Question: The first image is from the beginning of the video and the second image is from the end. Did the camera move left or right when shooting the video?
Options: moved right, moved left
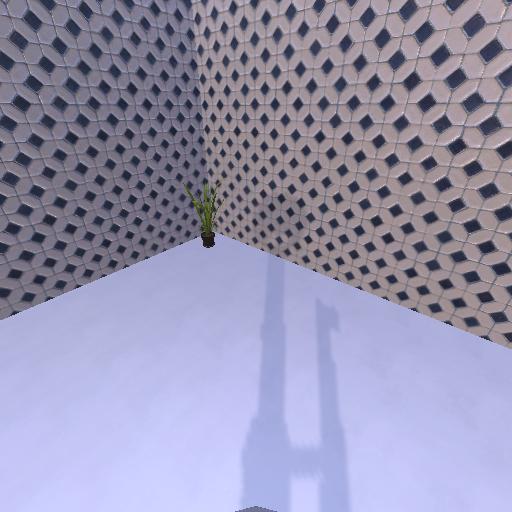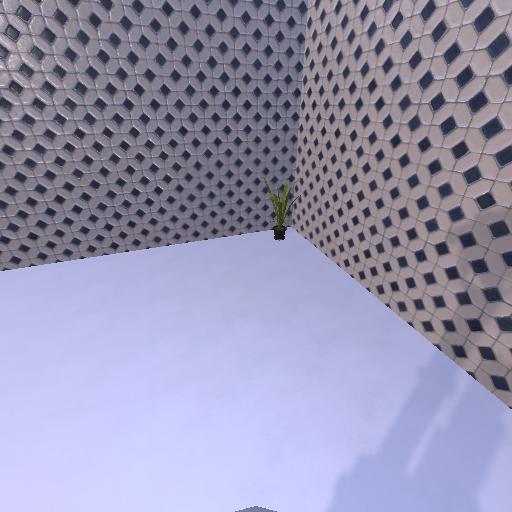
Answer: moved right